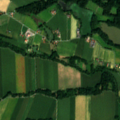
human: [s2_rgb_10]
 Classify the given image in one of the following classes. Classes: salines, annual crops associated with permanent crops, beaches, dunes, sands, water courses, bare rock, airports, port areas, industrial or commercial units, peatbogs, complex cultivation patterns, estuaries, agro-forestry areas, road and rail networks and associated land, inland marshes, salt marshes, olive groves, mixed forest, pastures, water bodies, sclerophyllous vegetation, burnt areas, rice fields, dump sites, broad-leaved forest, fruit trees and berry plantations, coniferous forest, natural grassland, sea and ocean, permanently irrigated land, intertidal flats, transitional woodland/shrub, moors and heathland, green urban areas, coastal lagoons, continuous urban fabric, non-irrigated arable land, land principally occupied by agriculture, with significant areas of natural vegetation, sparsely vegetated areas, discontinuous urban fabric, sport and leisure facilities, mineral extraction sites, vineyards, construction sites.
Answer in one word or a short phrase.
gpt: non-irrigated arable land, land principally occupied by agriculture, with significant areas of natural vegetation, broad-leaved forest, mixed forest